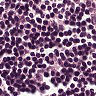
Metastatic tissue present: no